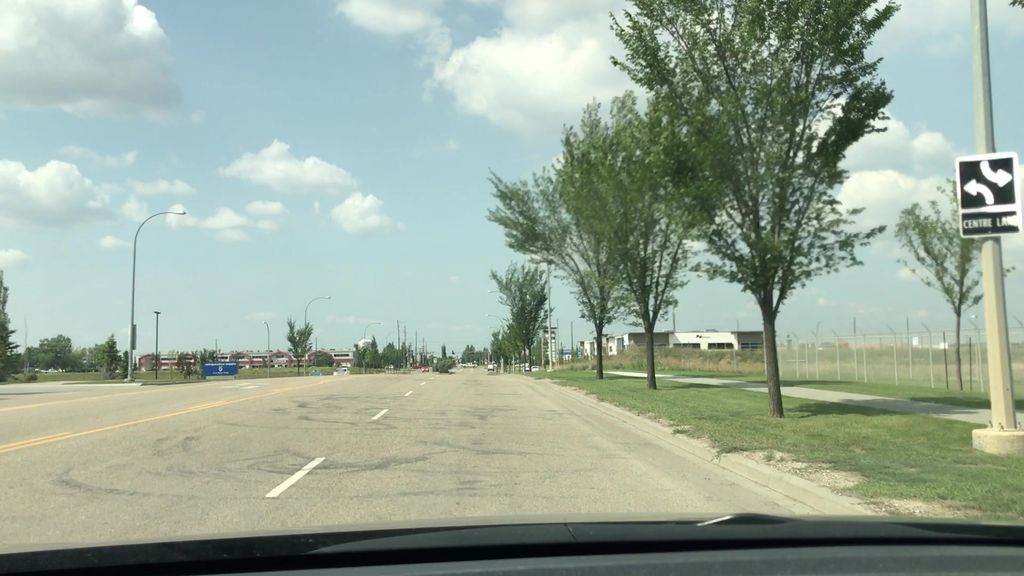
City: edmonton